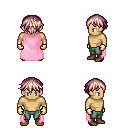
a pixel art fantasy rpg character, male body template, human, tanned skin, pink cape, teal pants, white blonde short bangs hairstyle, gold gloves, brown shoes, four views (front, back, left, right), 2x2 character sprite sheet, small pixel art, hard edges, no anti-aliasing